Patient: sex M, age 61
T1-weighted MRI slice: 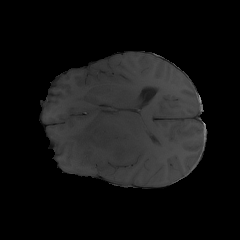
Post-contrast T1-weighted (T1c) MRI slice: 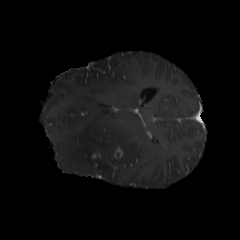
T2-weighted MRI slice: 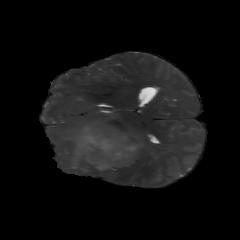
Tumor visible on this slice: yes
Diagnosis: Glioblastoma, IDH-wildtype
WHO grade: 4